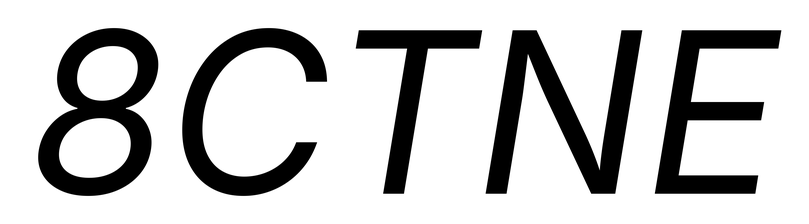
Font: Inter-Italic_Italic